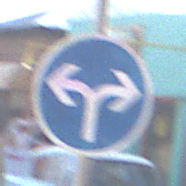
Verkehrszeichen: VorgeschriebeneFahrtrichtungRechtsOderLinks
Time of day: MorningAfternoon
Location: Outdoor (Special)
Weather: PartlyCloudy
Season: NotSpecified
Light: Natural